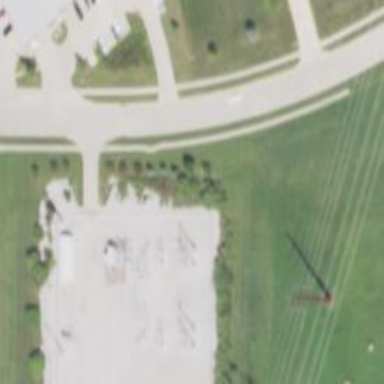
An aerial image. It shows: Distribution-level power substation.